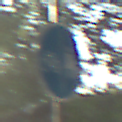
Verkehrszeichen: GetrennterRadUndGehwegRadwegLinks
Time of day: SunriseSunset
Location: Outdoor (Suburban)
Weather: Clear
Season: NotSpecified
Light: Natural